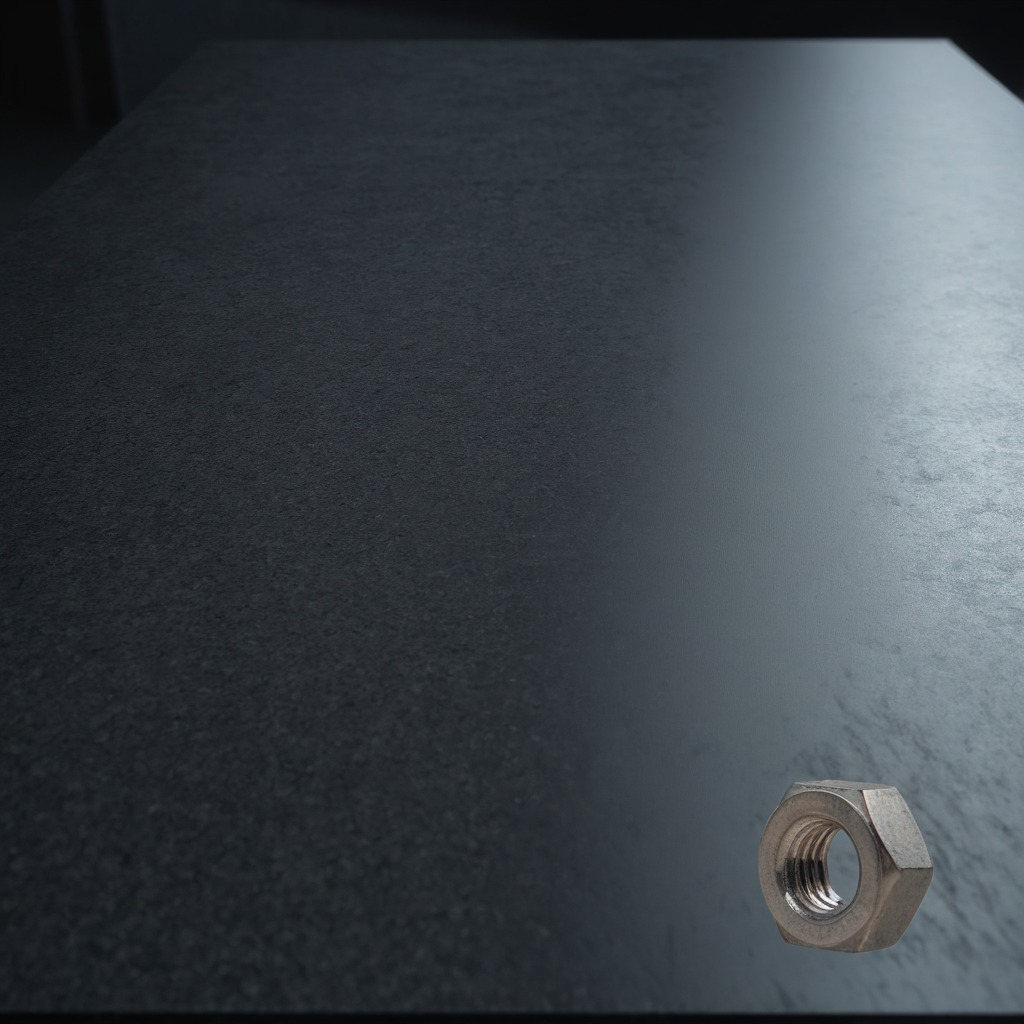
A metal nut lies on the clean granite table inside a workshop at night dim ambient light soft shadows worn but